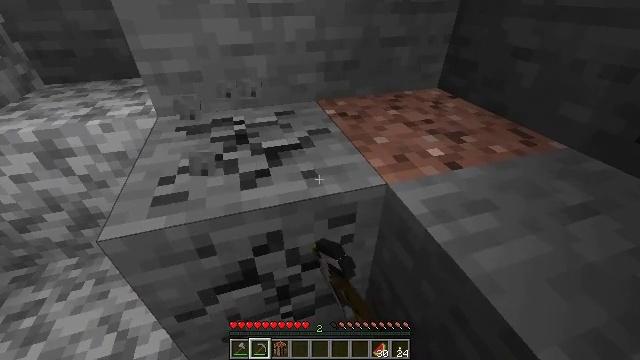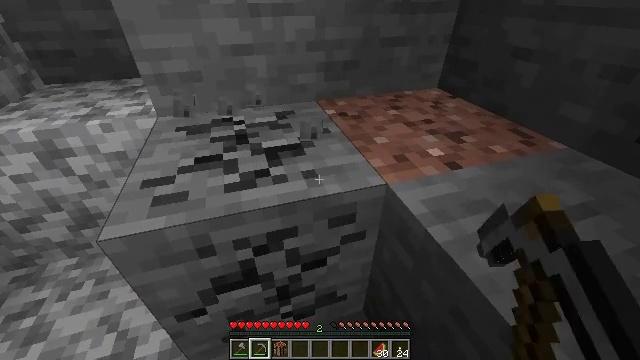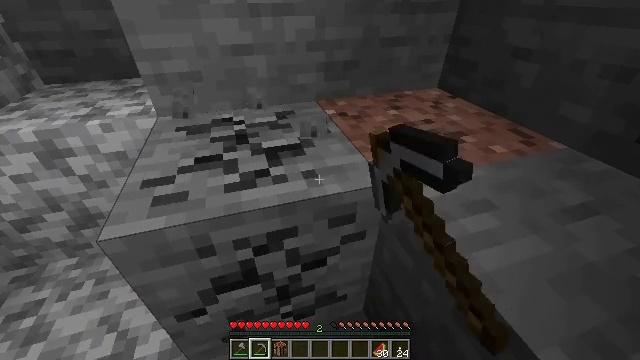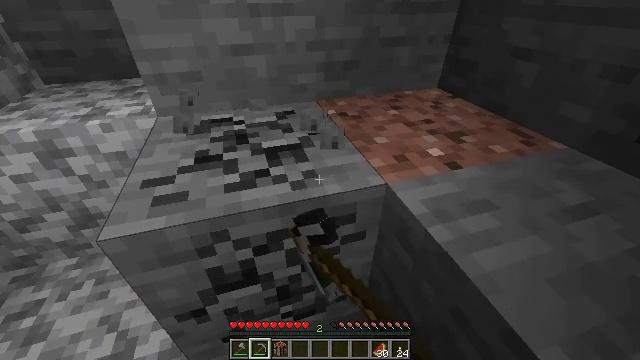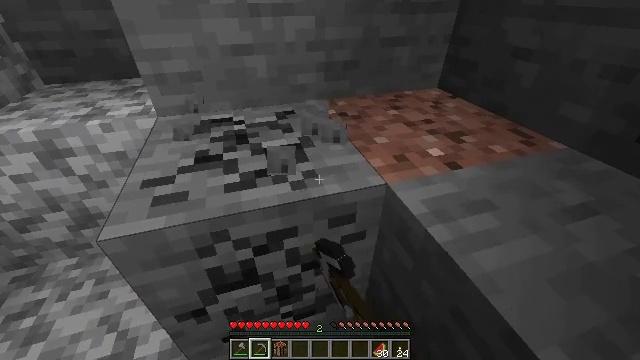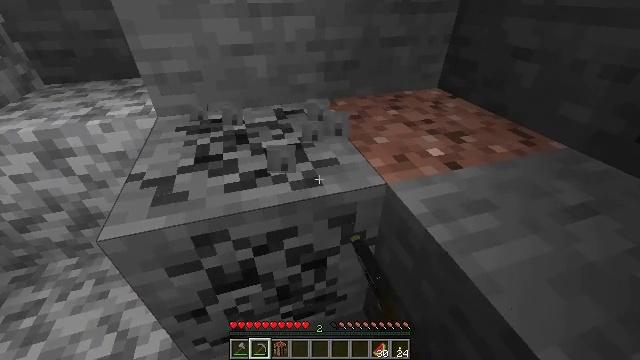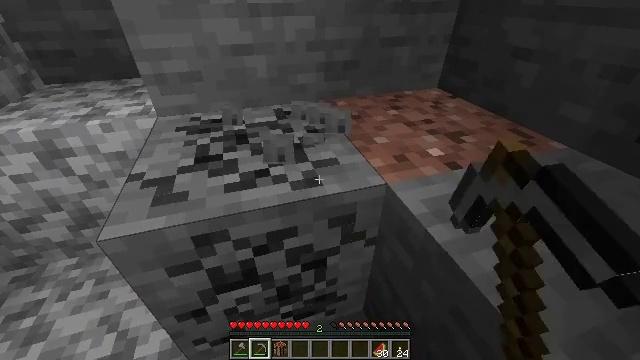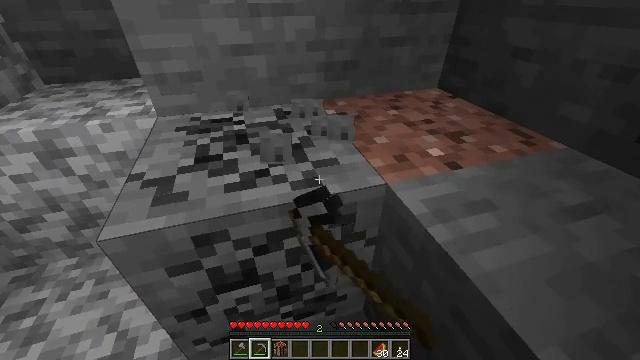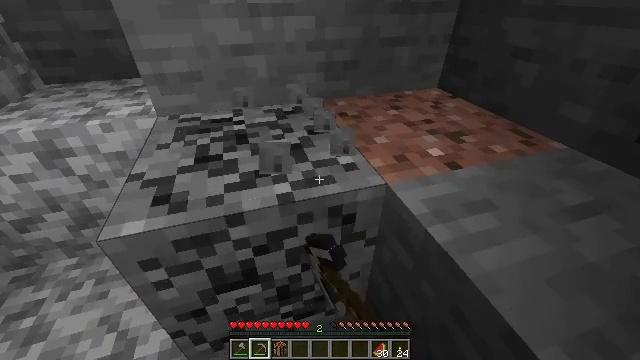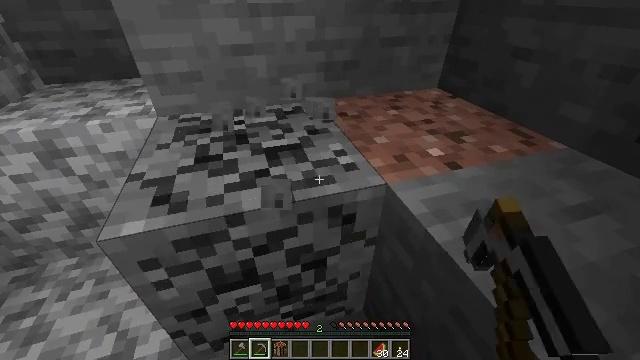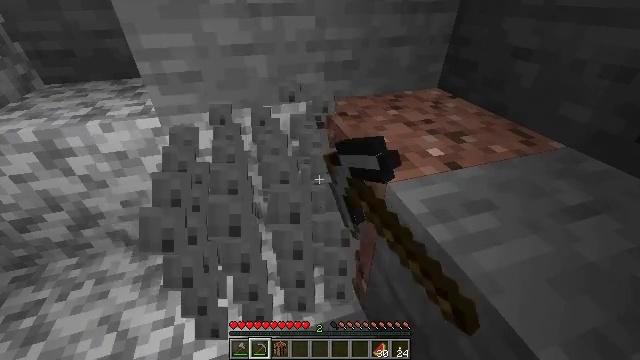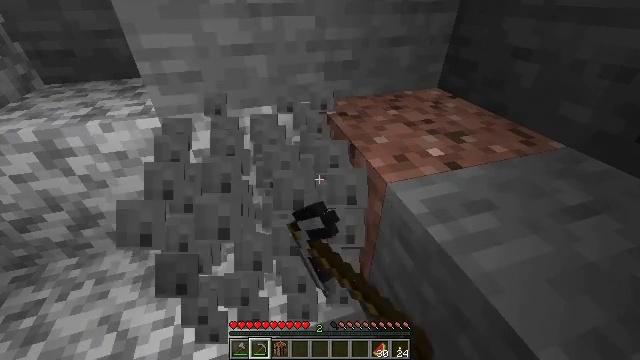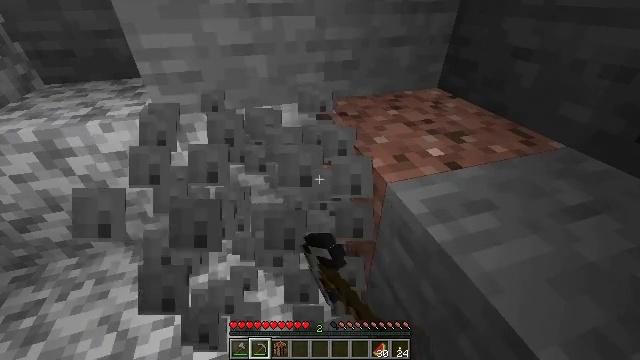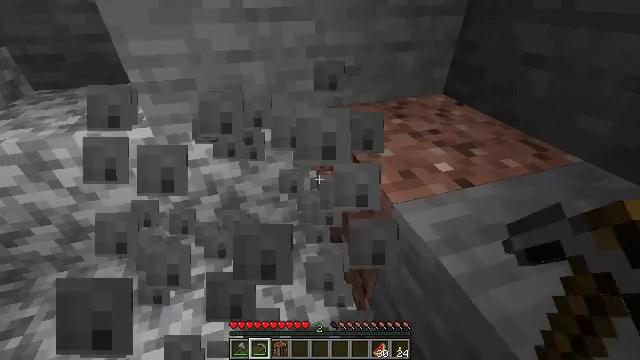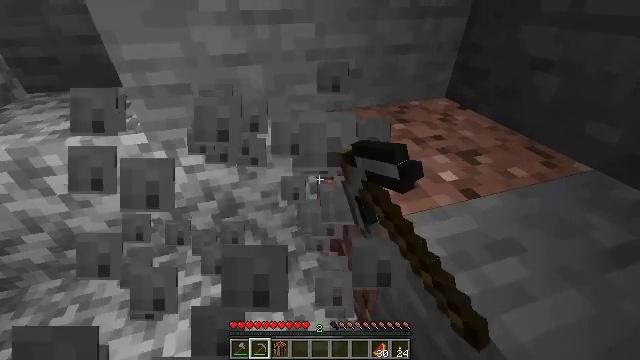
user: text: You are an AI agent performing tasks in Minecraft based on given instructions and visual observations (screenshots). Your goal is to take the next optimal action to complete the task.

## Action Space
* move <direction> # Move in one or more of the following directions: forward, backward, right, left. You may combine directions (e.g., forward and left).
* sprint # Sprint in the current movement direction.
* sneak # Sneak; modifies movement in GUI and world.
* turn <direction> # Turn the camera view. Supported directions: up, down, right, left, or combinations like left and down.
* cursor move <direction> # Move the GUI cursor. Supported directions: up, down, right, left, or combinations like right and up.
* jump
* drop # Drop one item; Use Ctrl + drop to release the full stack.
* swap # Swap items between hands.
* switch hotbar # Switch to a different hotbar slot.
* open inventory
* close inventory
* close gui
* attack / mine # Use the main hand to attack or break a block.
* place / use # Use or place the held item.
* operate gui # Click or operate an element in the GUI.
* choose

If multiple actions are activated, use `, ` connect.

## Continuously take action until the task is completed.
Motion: motion action
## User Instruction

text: Break the coal ore to collect coal.
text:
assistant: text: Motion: attack / mine
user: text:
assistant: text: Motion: attack / mine
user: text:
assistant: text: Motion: attack / mine
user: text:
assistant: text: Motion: attack / mine
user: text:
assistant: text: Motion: attack / mine
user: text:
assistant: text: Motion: attack / mine
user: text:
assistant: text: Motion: attack / mine
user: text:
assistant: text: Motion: attack / mine
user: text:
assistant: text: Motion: attack / mine
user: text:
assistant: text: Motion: attack / mine
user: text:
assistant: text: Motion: attack / mine
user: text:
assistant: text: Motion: attack / mine
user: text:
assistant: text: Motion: move forward, attack / mine
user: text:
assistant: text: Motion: move forward, attack / mine
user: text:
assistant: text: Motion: attack / mine